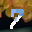
Label: 7